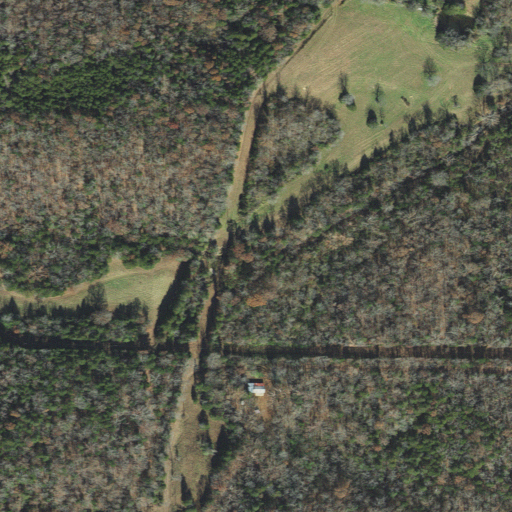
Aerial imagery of valley in Arkansas named Lloyd Hollow containing deciduous forest, mixed forest, pasture, and open development